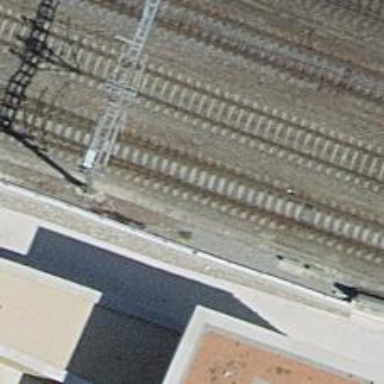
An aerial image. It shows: Railway switch.